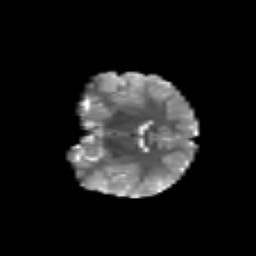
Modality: T2w
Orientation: coronal
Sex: female
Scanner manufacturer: siemens
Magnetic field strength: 3 T
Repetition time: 5 s
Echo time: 0.071 s